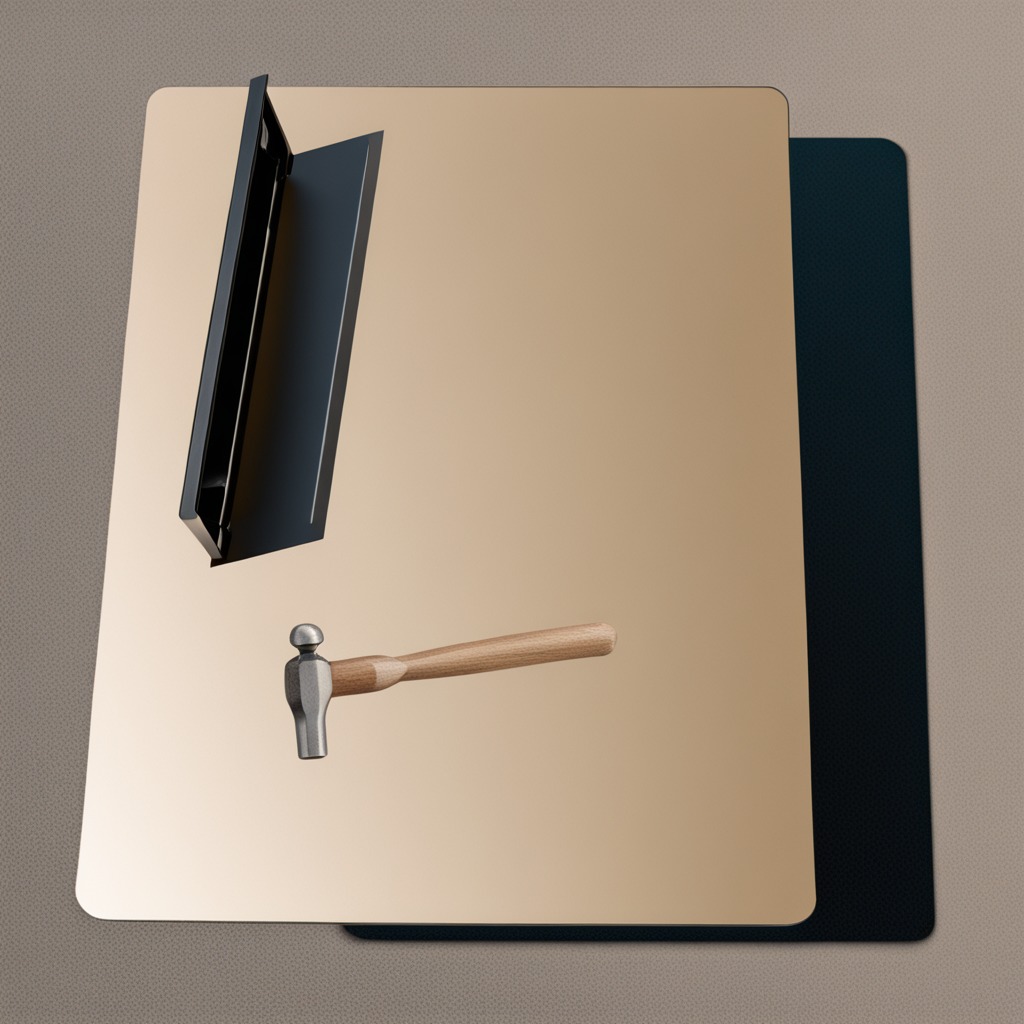
A hammer lying on the table.